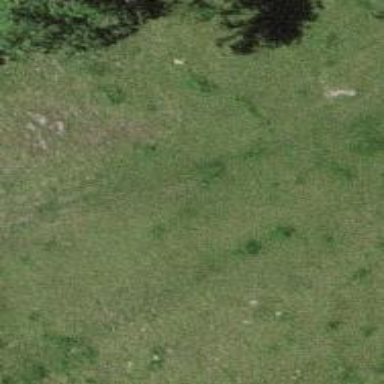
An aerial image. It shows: Grassy track with grade 5 track type.